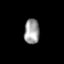
Tissue: skin
Cell type: Myeloid cells
Senescence score: 0.696
Nuclear area (px): 376
Mean DAPI intensity: 157.061